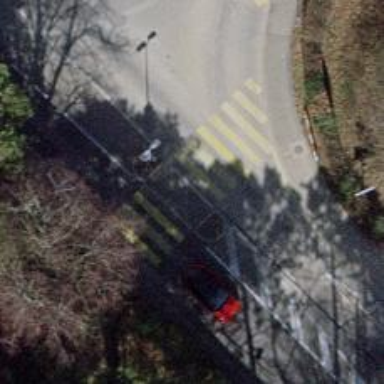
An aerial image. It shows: Uncontrolled zebra crossing with central island.